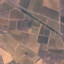
Land use / land cover class: PermanentCrop